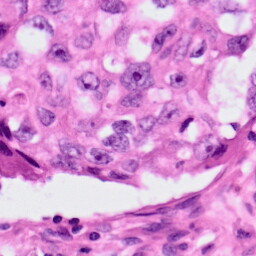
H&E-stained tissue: Lung